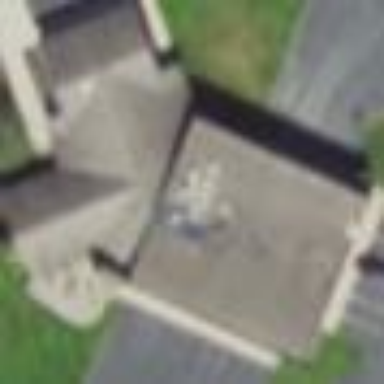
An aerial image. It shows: Fire station building.